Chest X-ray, PA view. Patient: 45 years old, sex F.
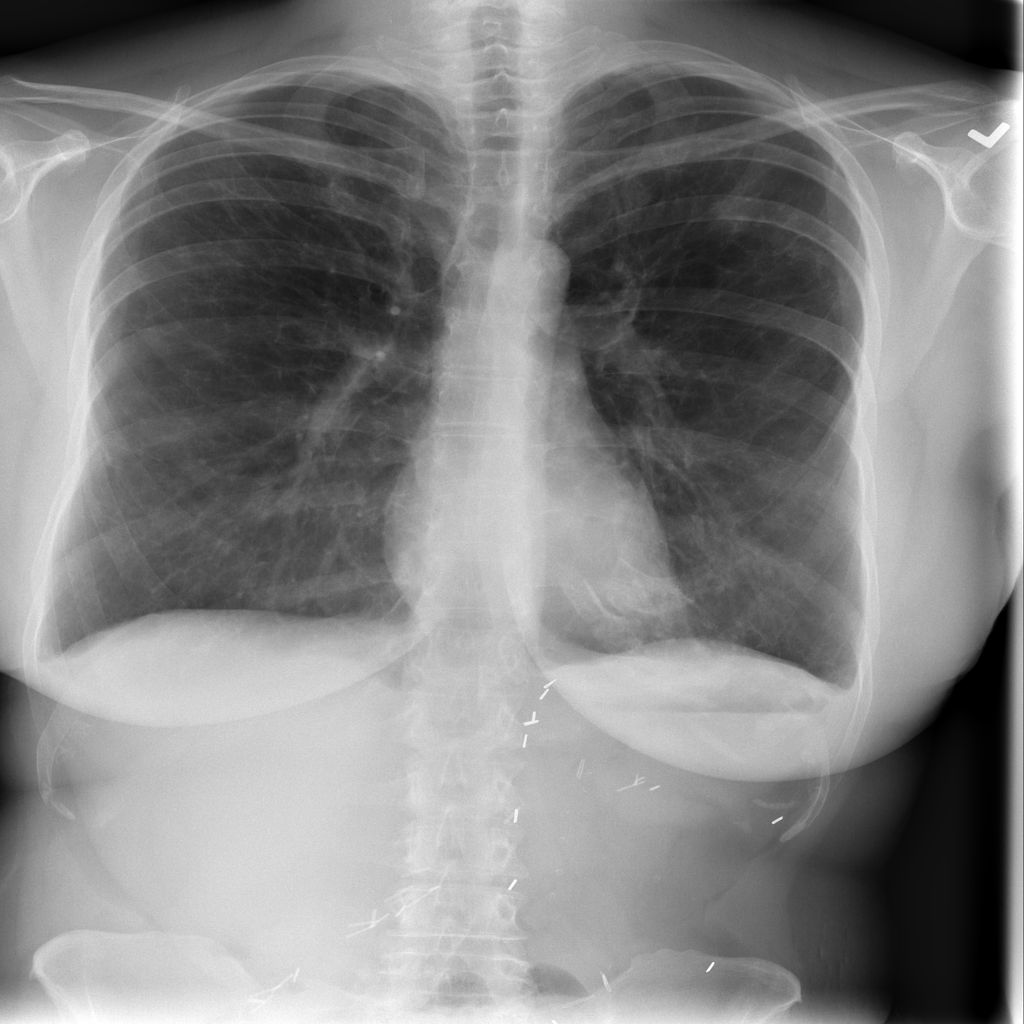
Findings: Consolidation, Nodule